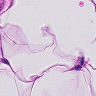
Metastatic tissue present: no